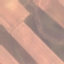
Land use / land cover: AnnualCrop